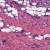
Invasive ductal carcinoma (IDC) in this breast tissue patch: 0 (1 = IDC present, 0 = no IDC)